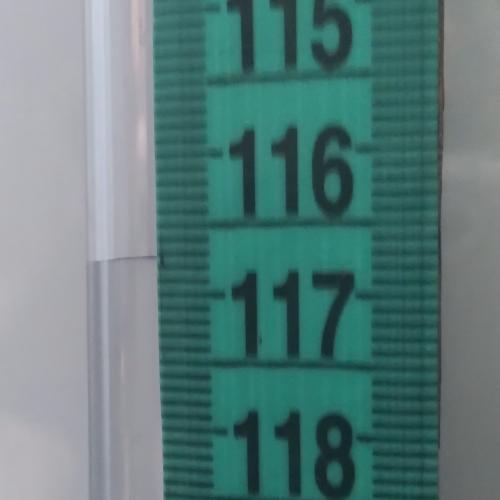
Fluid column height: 116.7 cm